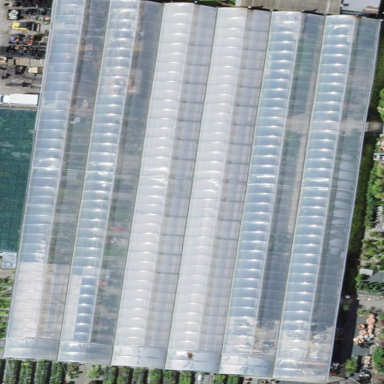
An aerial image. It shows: Building that serves as garden center.